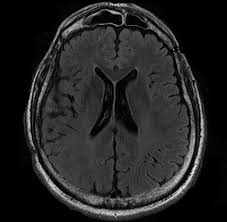
Label: notumor